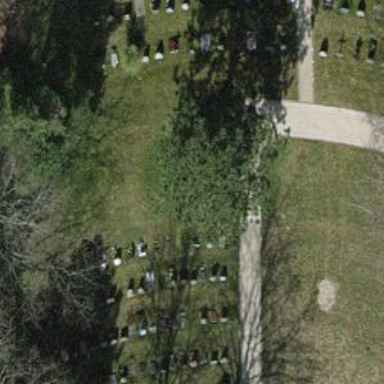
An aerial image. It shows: Cemetery with evergreen needle-leaved trees.